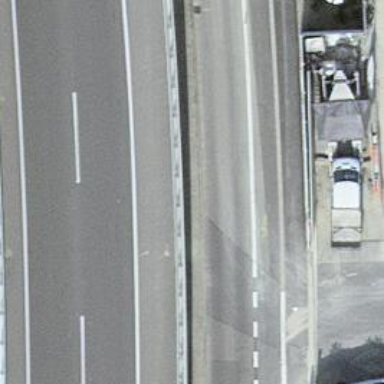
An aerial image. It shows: Asphalt road with primary link designation.